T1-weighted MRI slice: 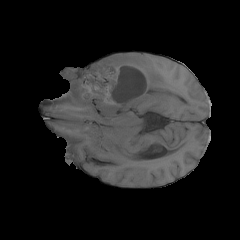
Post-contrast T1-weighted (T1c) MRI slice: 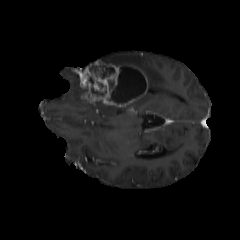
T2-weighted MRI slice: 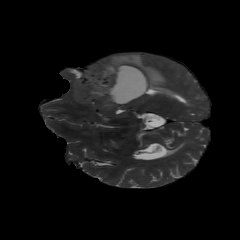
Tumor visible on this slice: yes